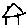
Label: house